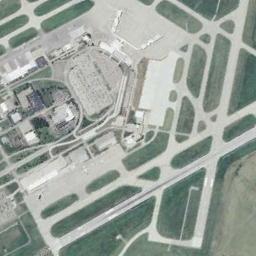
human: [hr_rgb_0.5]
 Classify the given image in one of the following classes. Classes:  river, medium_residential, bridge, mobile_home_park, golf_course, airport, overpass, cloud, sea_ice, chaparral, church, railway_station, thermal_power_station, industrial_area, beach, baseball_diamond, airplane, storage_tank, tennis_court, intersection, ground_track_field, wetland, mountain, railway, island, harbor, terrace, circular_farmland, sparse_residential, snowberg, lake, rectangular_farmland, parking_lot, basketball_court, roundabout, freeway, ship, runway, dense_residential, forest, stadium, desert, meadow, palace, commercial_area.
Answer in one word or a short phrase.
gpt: airport